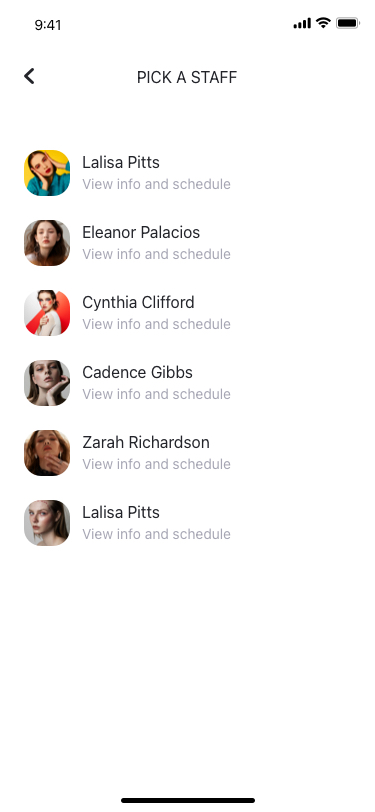
Text in this UI design:
Lalisa Pitts
View info and schedule
Cynthia Clifford
View info and schedule
Zarah Richardson
View info and schedule
Eleanor Palacios
View info and schedule
Cadence Gibbs
View info and schedule
Lalisa Pitts
View info and schedule
PICK A STAFF